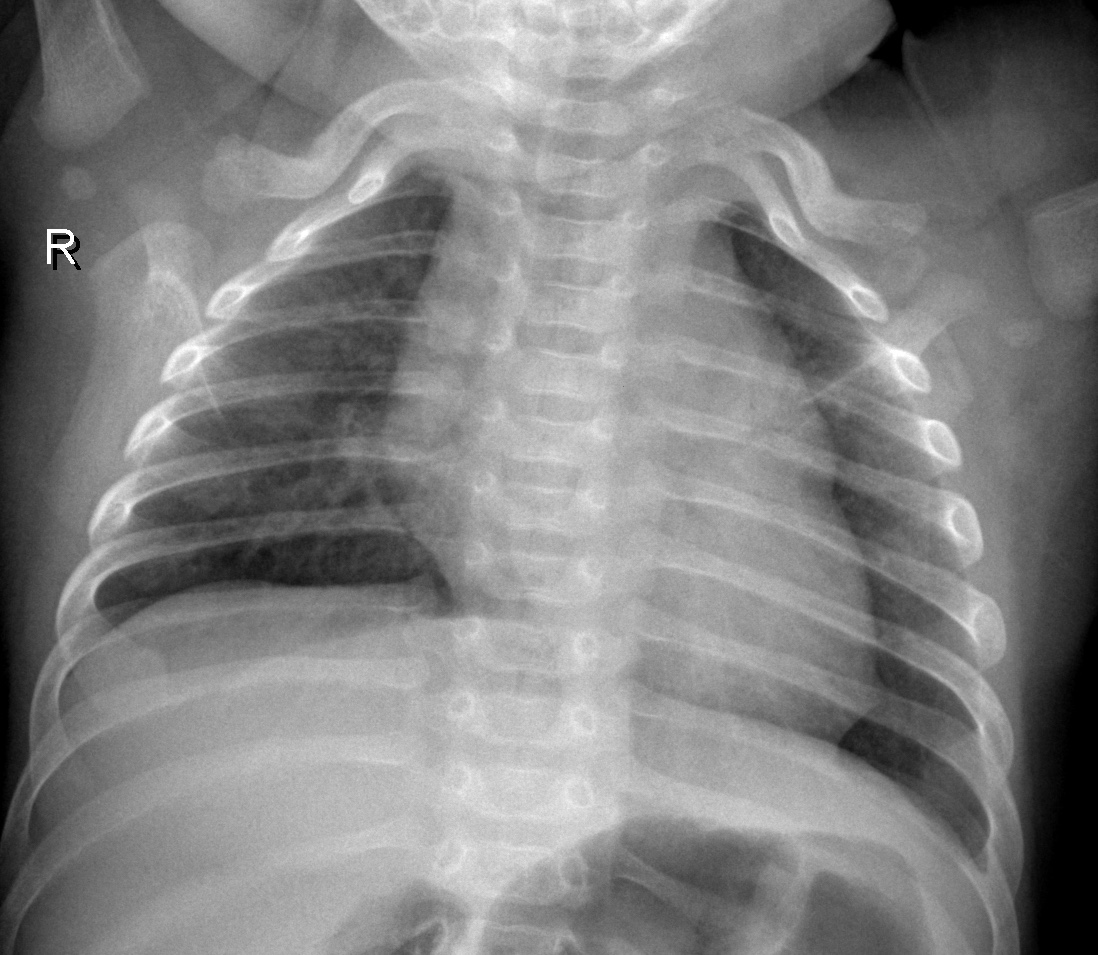
Diagnosis: NORMAL